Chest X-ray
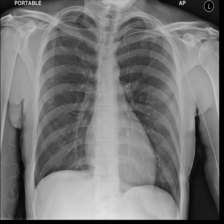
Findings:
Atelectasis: negative
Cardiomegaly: negative
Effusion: negative
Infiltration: negative
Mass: negative
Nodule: negative
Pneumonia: negative
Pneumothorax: negative
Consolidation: negative
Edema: negative
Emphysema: negative
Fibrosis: negative
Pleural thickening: negative
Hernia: negative